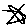
Label: star